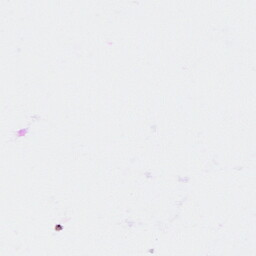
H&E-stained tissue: Breast